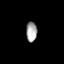
Tissue: skin
Cell type: Epithelial cells
Senescence score: 0.7121
Nuclear area (px): 211
Mean DAPI intensity: 167.806